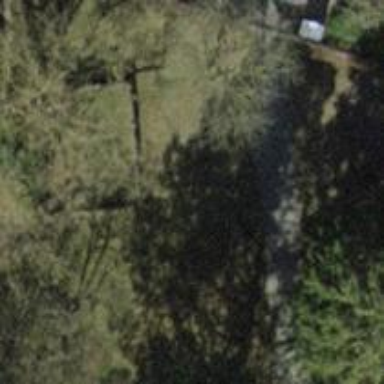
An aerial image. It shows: Memorial site with historic significance.